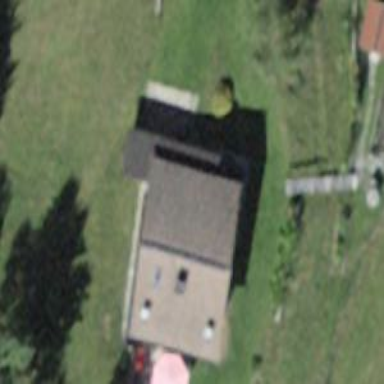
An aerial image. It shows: House with gabled roof that runs across the building.